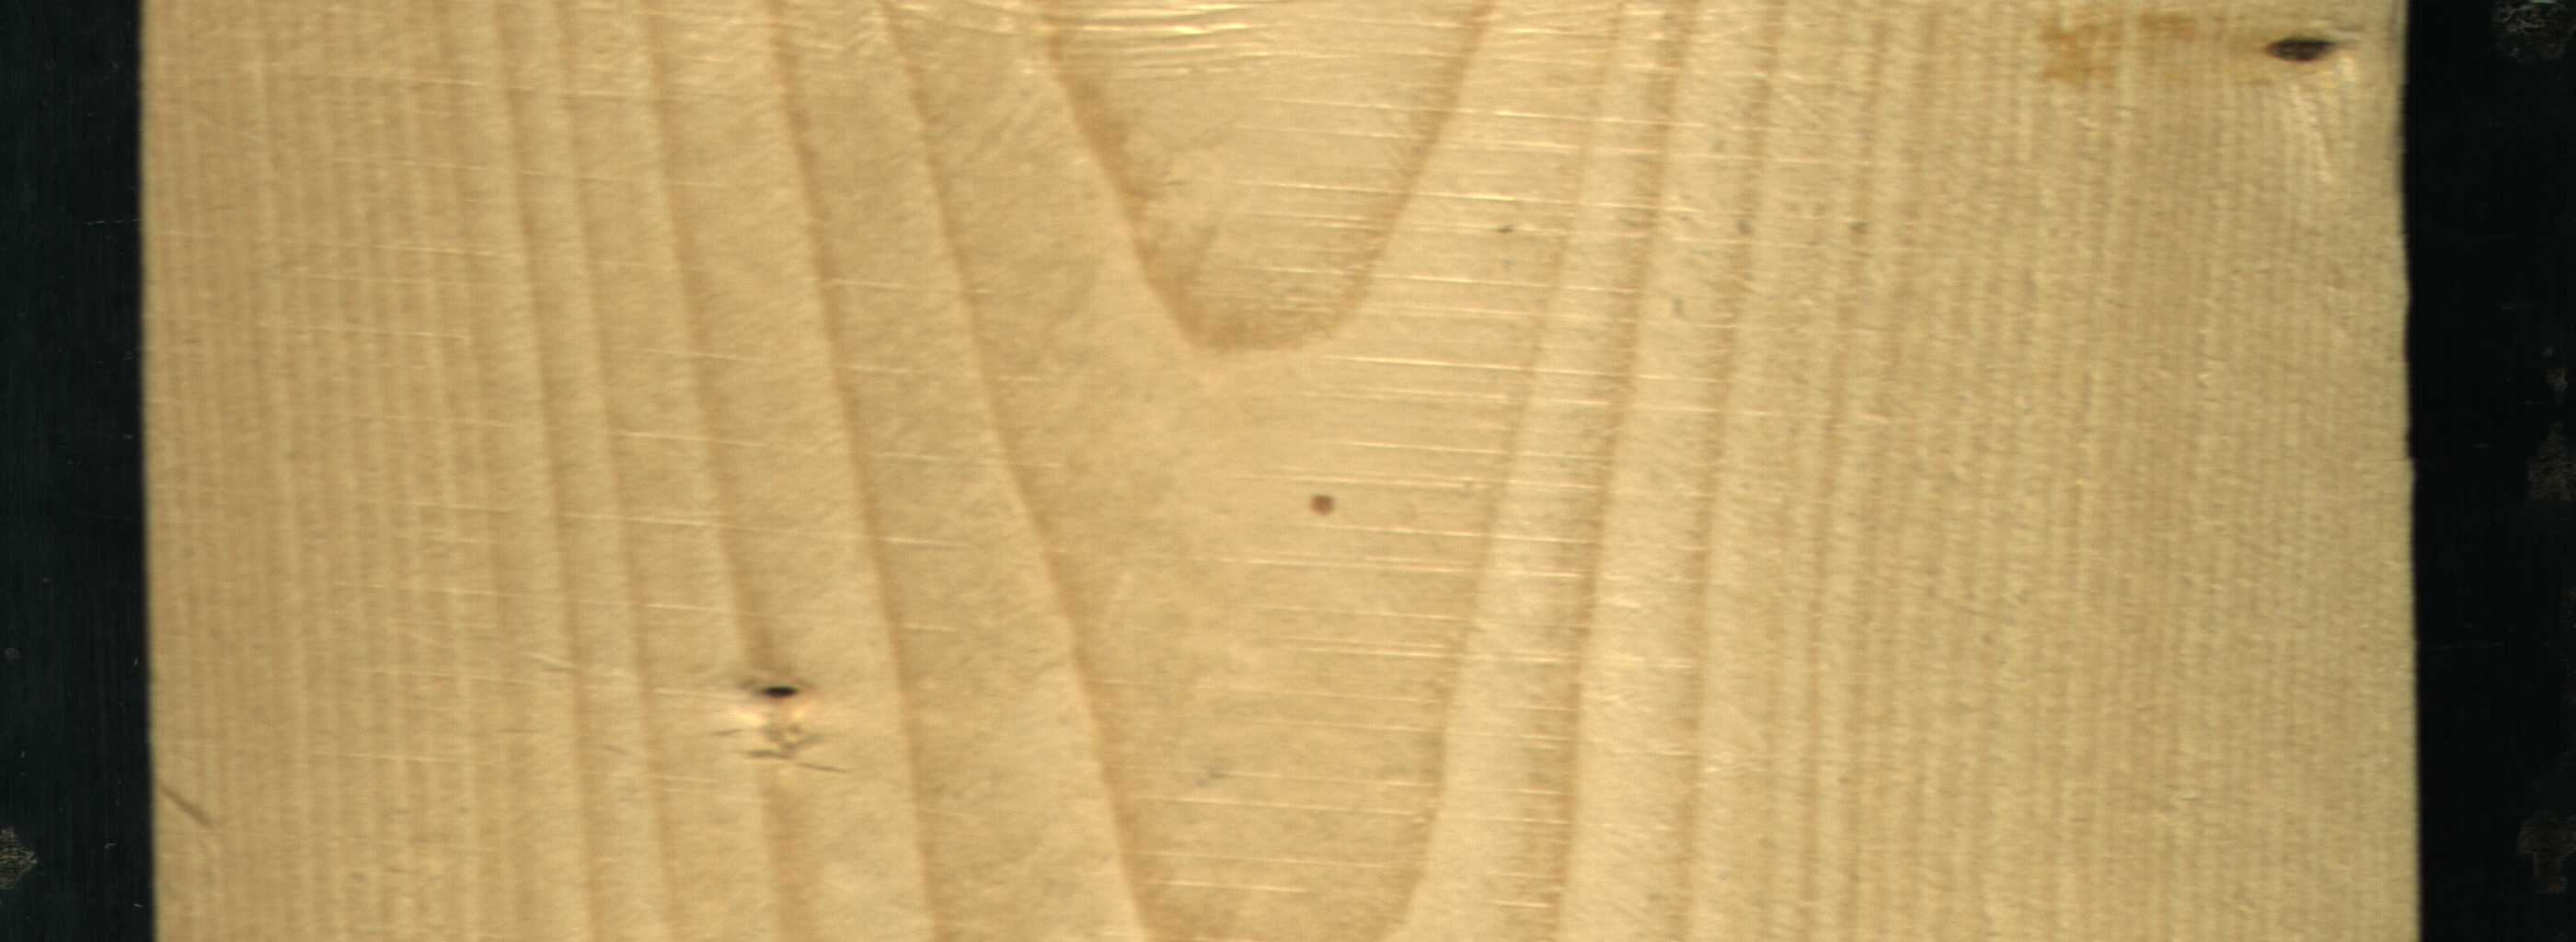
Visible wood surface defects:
Dead_Knot
Dead_Knot